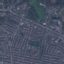
Land use / land cover class: Residential